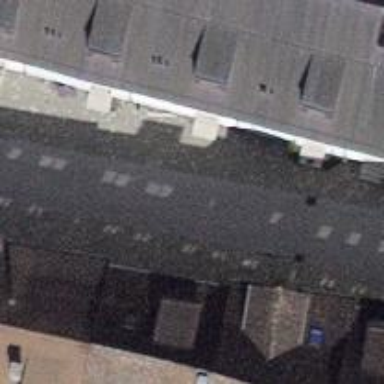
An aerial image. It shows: Residential road with cobblestone surface. There is opposite cycleway.